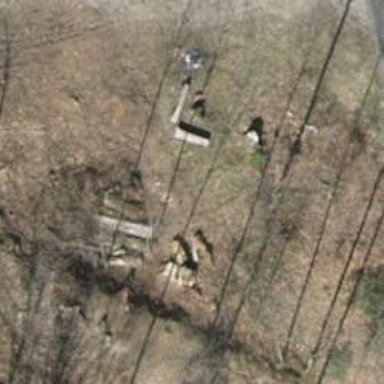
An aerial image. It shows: Brown bench in the vicinity.